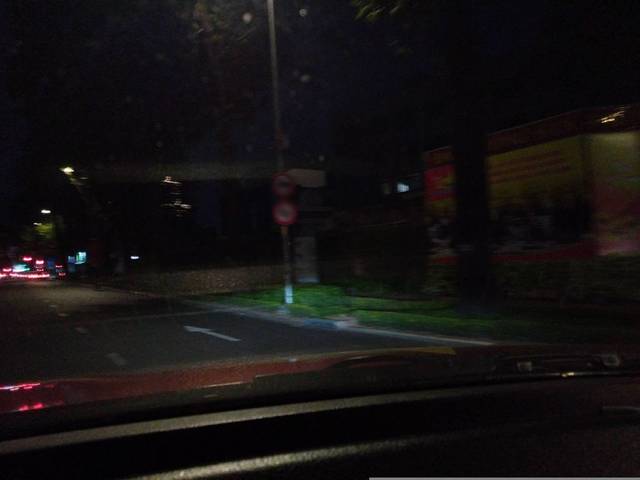
Region: Vietnam
Coordinates: 10.781, 106.685